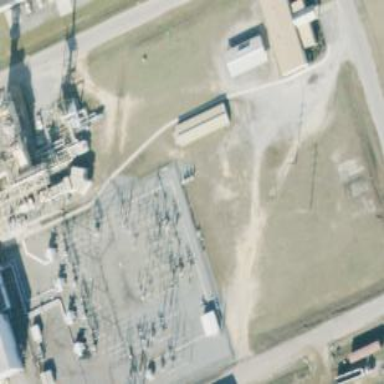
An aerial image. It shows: Industrial power substation surrounded by fence.